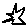
Label: star